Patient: sex F, age 46
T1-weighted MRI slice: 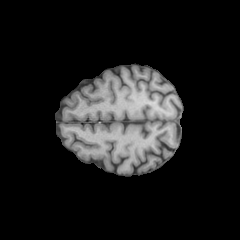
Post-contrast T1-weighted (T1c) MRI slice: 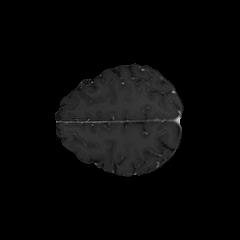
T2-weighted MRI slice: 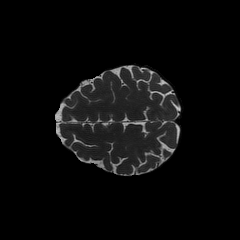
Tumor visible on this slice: no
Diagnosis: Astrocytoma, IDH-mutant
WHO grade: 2